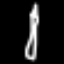
Label: pencil